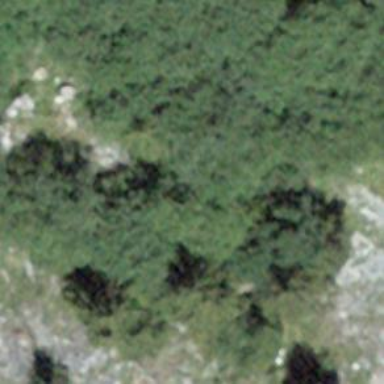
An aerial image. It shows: Natural cliff.